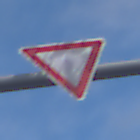
Verkehrszeichen: VorfahrtGewaehren
Umgebung: Outdoor, Suburban
Tageszeit: SunriseSunset
Wetter: PartlyCloudy
Licht: Natural
Jahreszeit: NotSpecified
Kontrast: LowContrast